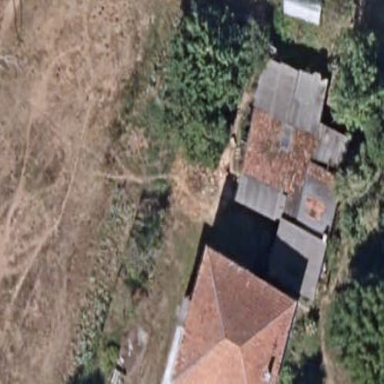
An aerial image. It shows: Simple house.